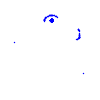
Particle: proton